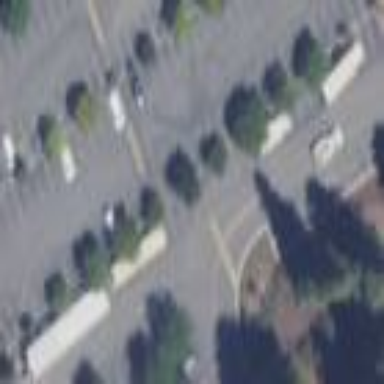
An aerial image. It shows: Parking space.